Question: I am creating a character card database for a role playing game using MySQL. I am setting up the character cards so that each character is able to have multiple skills.
Here is a rough sketch of an example card:

So far I have a two tables set up, called CHARACTERS and SKILLS:
> CHARACTERS (id, last_name, first_name, character_name, skills)SKILLS (id, name, description)
I am looking for a way for the skills column in the CHARACTERS table to be able to somehow store multiple skills listed in the SKILLS table.
What is a good way to achieve this?
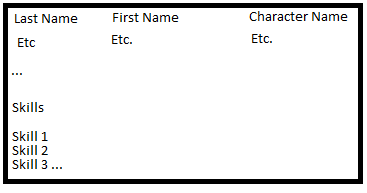
Answer: Instead of a skills column in the Characters table, you'll want to tap into the functionality of a relational database and use a Character_Skills lookup table:
Character_Skills (char_id, skill_id) {char_id maps to Characters.id and skill_id maps to Skills.id}
Then you can join the tables.